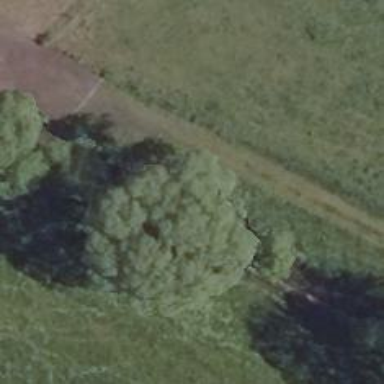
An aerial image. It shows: Row of trees in natural setting.